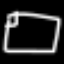
Label: square